Interaction volume radius: 10 \u00c5
Interaction volume height: 15 \u00c5
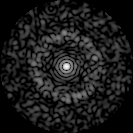
Disorder parameter: 0.8209